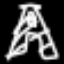
Label: The Eiffel Tower